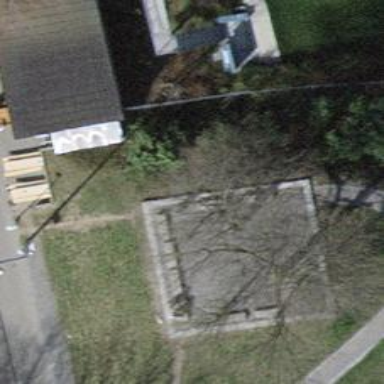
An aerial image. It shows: Bench.